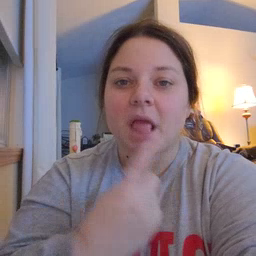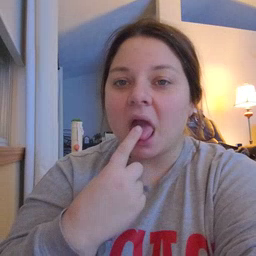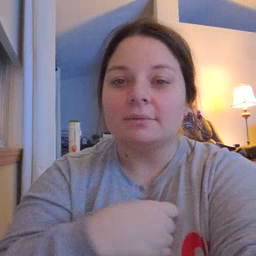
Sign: tongue